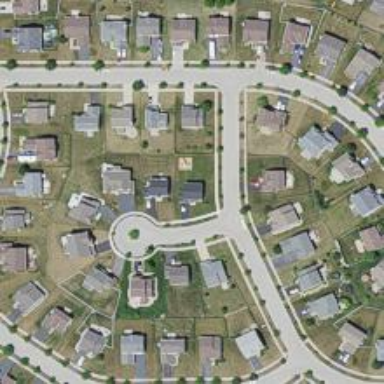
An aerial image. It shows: Neighborhood.